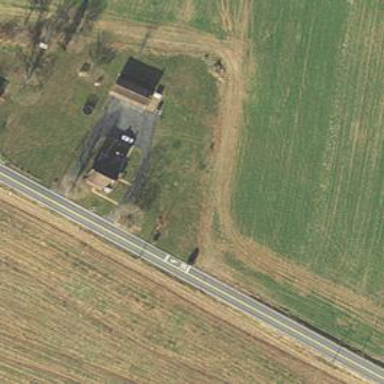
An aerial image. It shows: Driveway leading to service road.